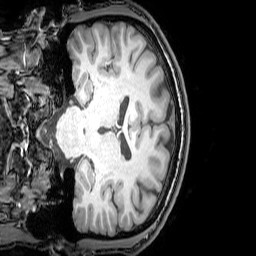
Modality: T1w
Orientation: coronal
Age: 21
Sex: male
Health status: healthy
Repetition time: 0.081 s
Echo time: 0.037 s